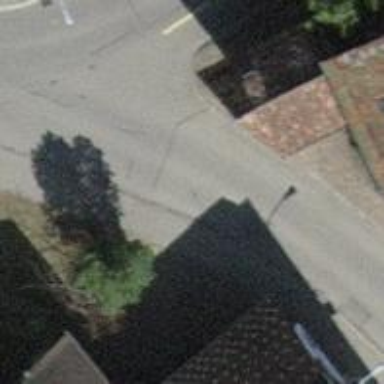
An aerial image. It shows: Residential road with asphalt surface and separate sidewalk.